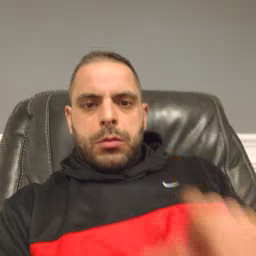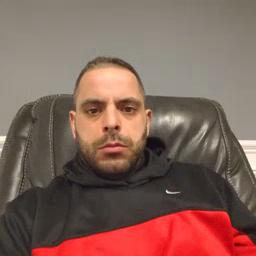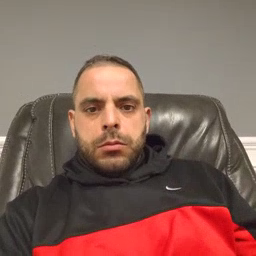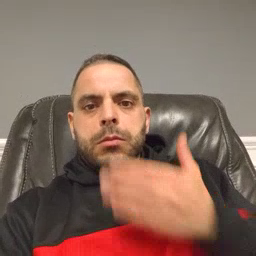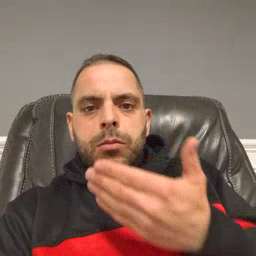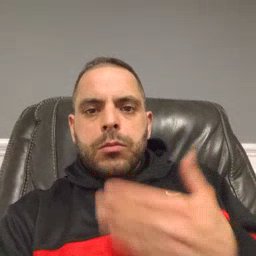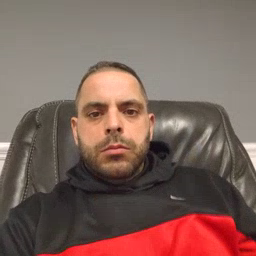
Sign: thankyou